Question: I am using "jquery-ui-1.8.12.custom.min.js" file in my project.
I have the following code in aspx page
'''
<script type="text/javascript" >
$(function() {
$('#<%=txtDate.ClientID%>').datepicker();
});
</script>
'''
'''
<script type="text/javascript" src="<%= ResolveUrl("~/script/jquery-ui-1.8.12.custom.min.js") %>" ></script>
'''
but I dont know where I am wrong. Plz help me out to resolve this issue.
I found this kind of error

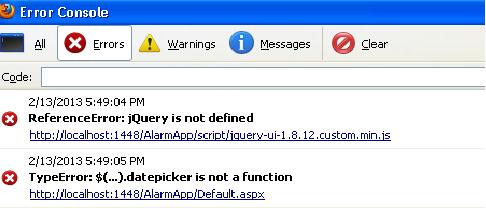
Answer: Missing Jquery file add any jquery file (<URL> before use datepicker :-
'''
<script type="text/javascript" src="<%= ResolveUrl("~/script/jquery-latest.js") %>" ></script>
'''